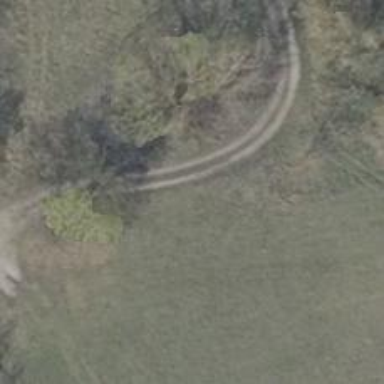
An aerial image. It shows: Track with compacted grade 5 surface.